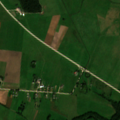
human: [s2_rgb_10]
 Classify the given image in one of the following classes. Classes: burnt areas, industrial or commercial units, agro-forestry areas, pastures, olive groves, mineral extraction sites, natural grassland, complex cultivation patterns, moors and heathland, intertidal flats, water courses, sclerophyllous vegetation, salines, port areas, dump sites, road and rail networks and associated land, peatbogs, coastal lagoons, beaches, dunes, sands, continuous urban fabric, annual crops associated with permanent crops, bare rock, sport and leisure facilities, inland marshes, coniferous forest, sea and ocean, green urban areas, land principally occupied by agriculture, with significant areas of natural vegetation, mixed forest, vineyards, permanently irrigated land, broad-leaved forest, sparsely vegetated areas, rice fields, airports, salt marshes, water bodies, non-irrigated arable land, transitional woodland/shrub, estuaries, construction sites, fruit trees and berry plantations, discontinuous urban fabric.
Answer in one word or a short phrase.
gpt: non-irrigated arable land, pastures, complex cultivation patterns, broad-leaved forest